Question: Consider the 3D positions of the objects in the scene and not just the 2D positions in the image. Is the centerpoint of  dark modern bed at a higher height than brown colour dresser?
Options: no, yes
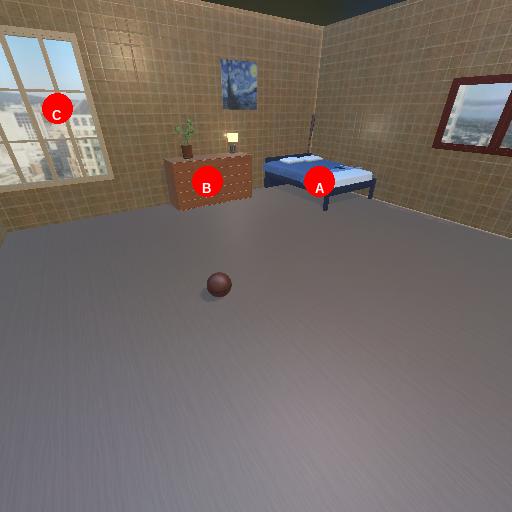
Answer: no